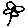
Label: flower